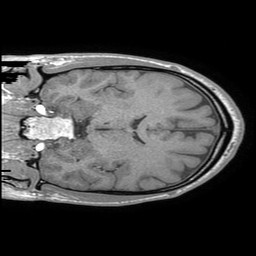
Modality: T1w
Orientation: coronal
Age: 37
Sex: male
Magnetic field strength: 3 T